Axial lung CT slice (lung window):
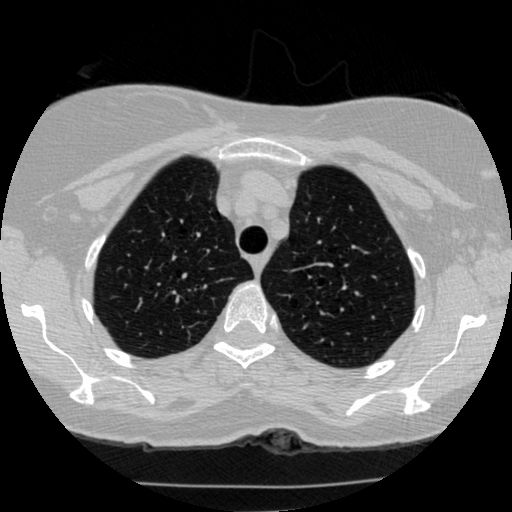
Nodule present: no